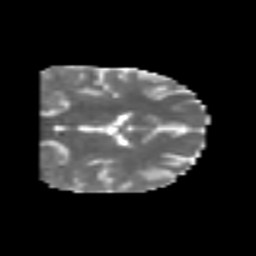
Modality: MD
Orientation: coronal
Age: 25
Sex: male
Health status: healthy